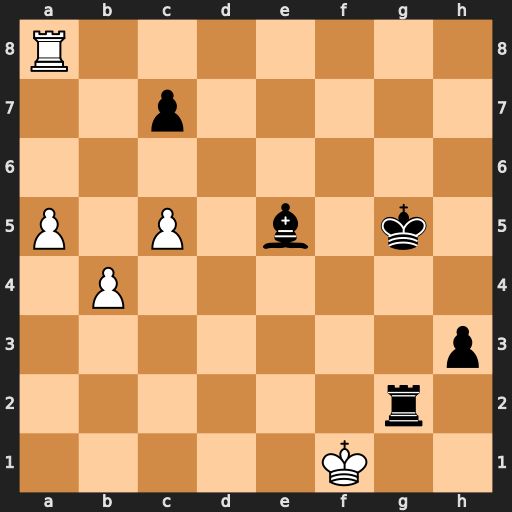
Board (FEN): R7/2p5/8/P1P1b1k1/1P6/7p/6r1/5K2
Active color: w
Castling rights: -
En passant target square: -
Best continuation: Rg8+ Kf4 Rxg2